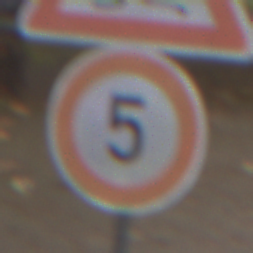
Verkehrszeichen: Geschwindigkeit5
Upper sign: SchleuderOderRutschgefahr
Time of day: MorningAfternoon
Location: Outdoor (Urban)
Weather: Overcast
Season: NotSpecified
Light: Natural